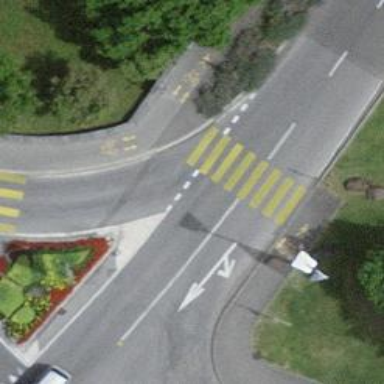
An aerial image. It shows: Zebra crossing on the road.